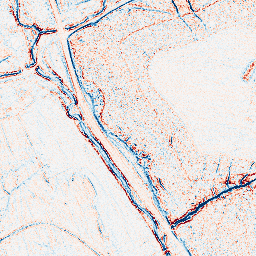
Category: edge_preserving
Decomposition family: bilateral
Decomposition parameters: d: 5
sigma_color: 25
sigma_space: 50
Upsampling method: quadratic
Upsampling parameters: scale: 4
Upsampling scale: 4